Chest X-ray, PA view. Patient: 40 years old, sex M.
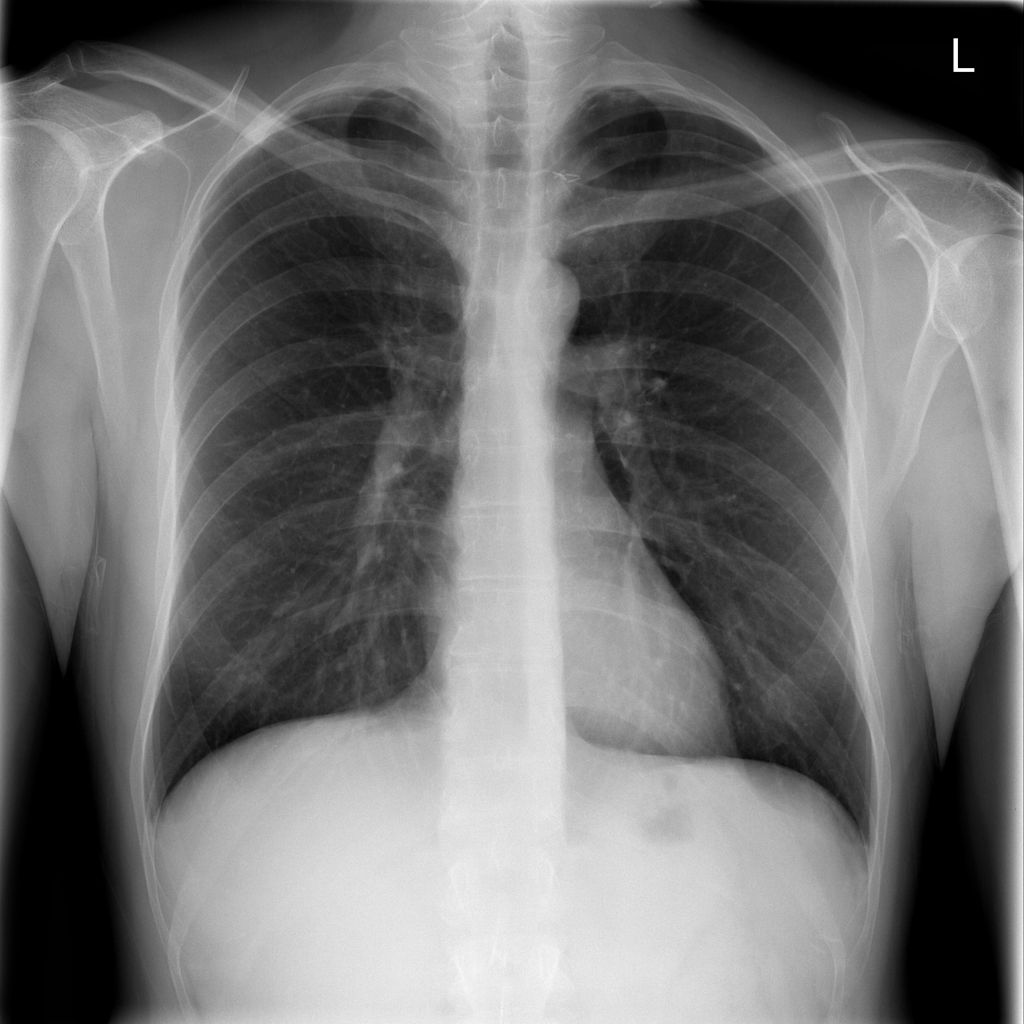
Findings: No Finding